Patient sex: M
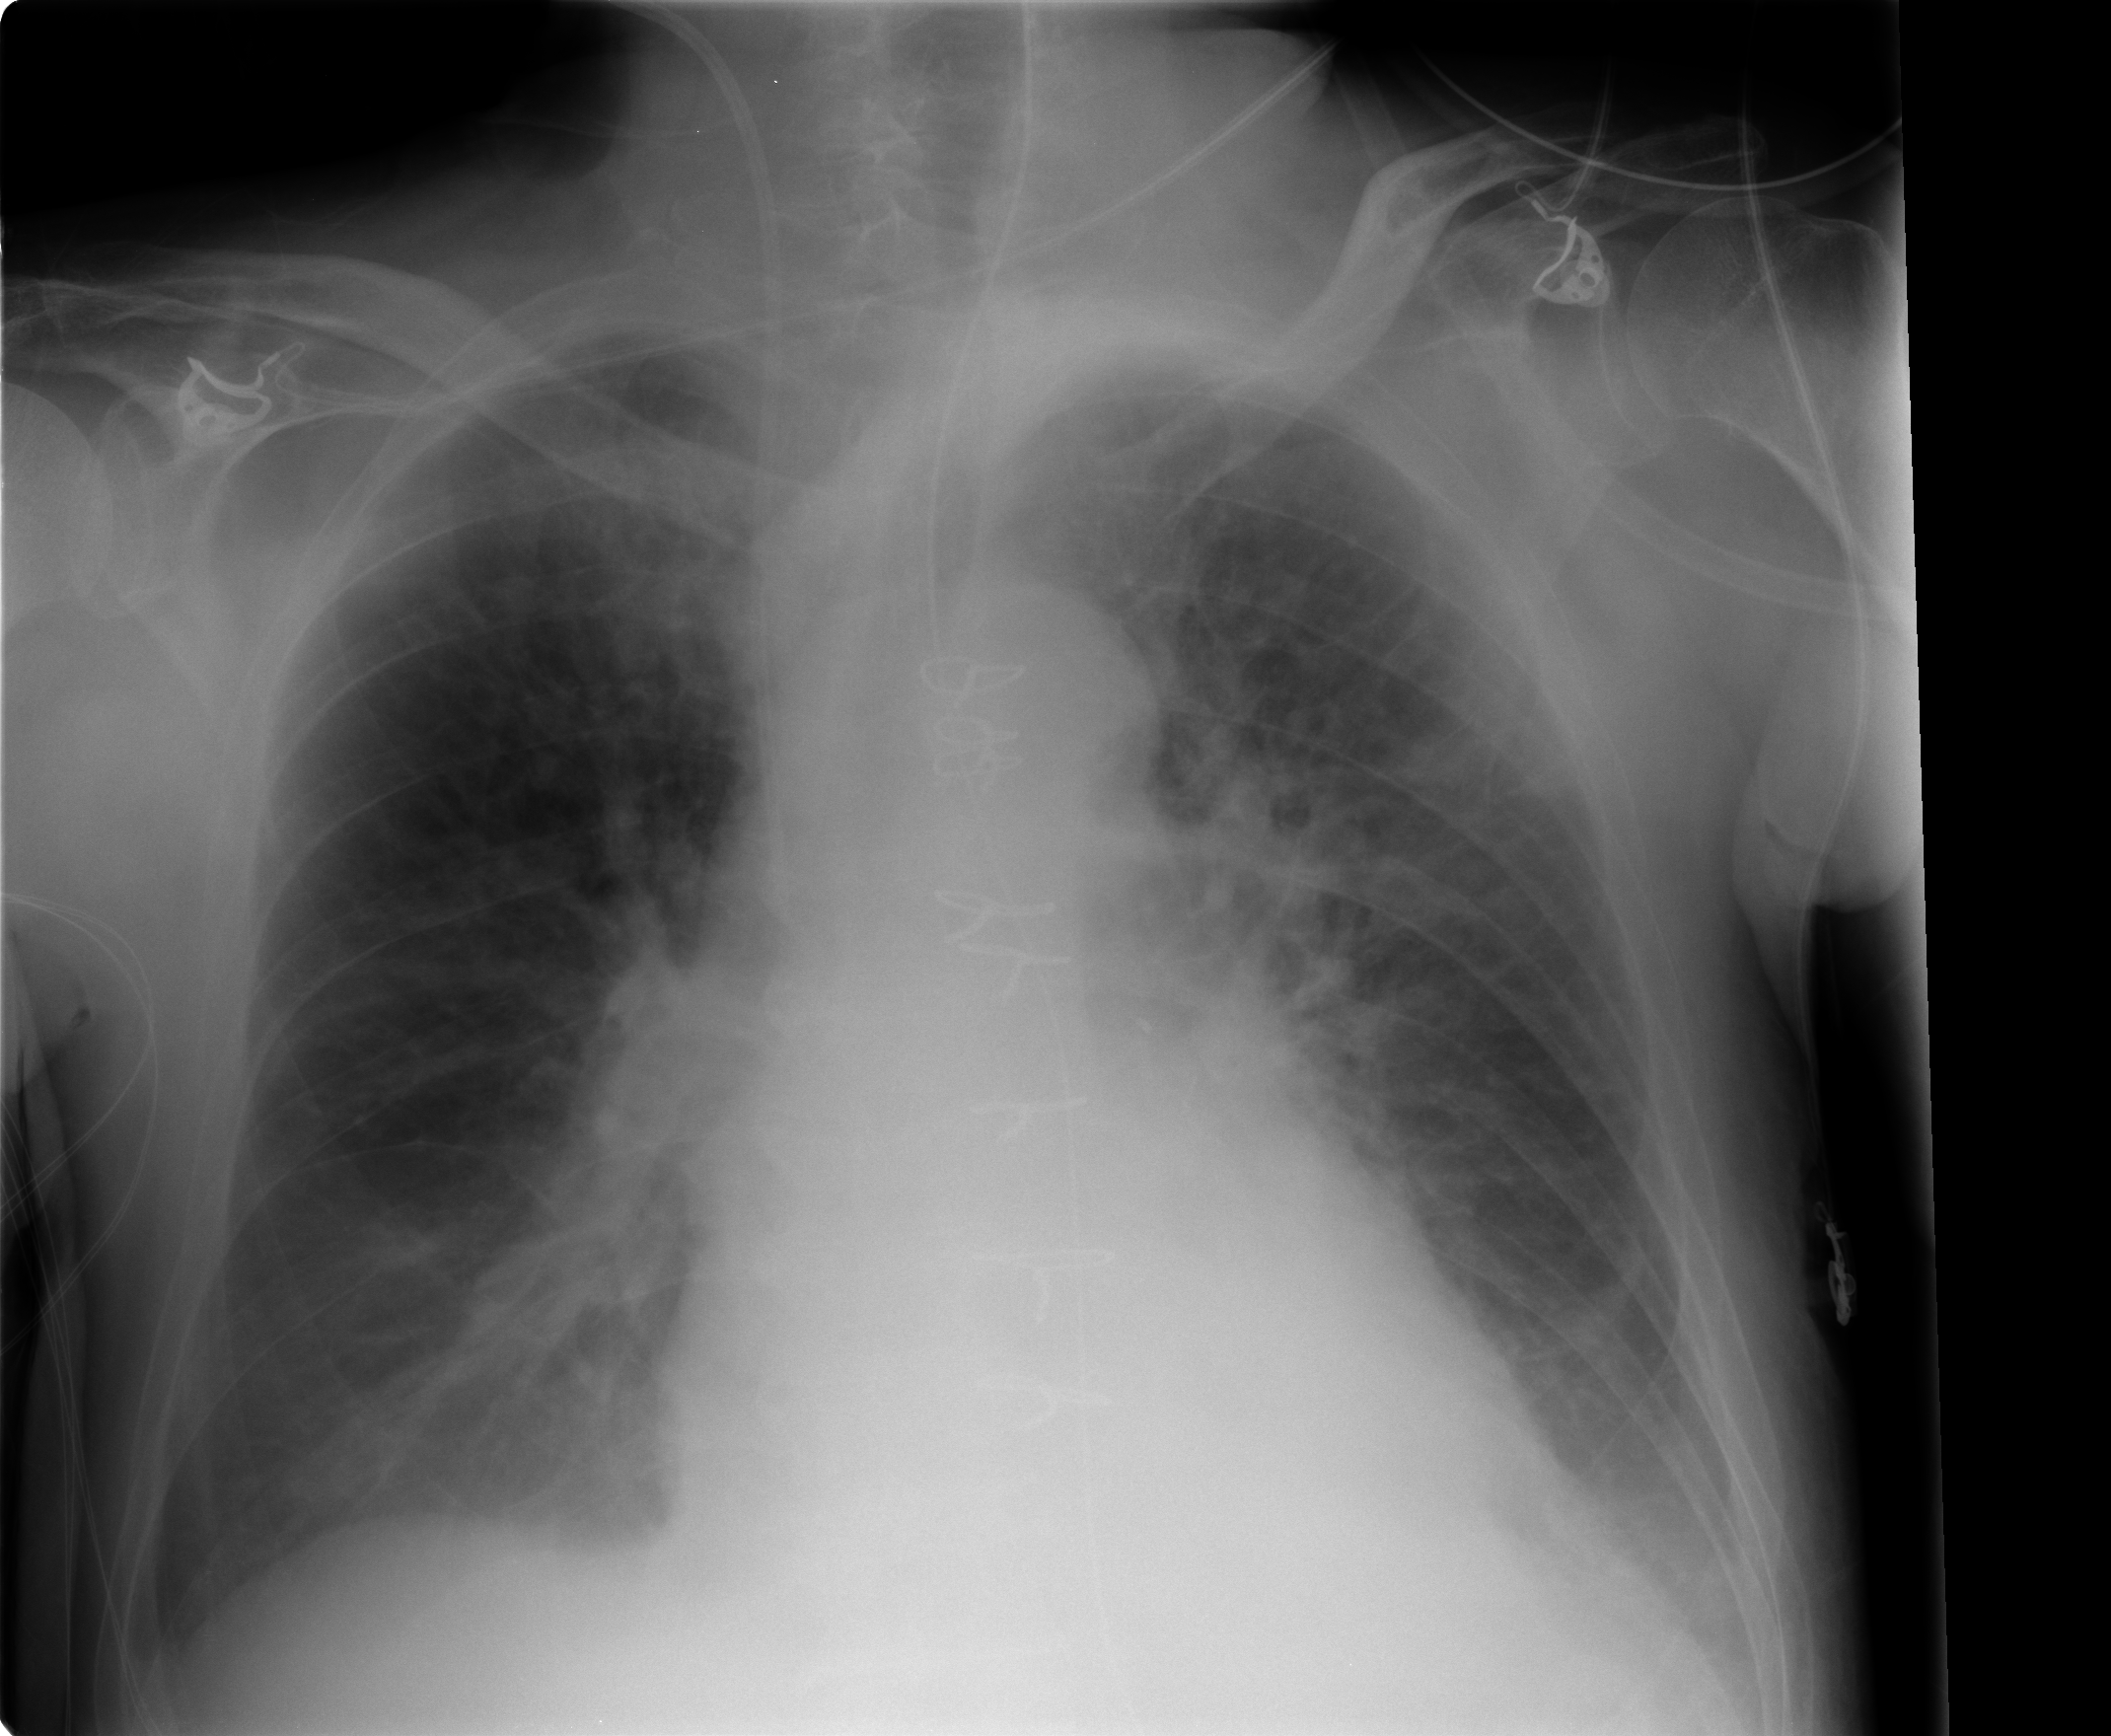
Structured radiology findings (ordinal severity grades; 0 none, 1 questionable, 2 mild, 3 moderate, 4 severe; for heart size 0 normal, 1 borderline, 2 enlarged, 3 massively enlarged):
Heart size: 0
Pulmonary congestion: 2
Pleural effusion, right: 2
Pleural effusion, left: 2
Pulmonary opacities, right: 0
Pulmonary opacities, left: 0
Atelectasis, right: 2
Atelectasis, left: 2